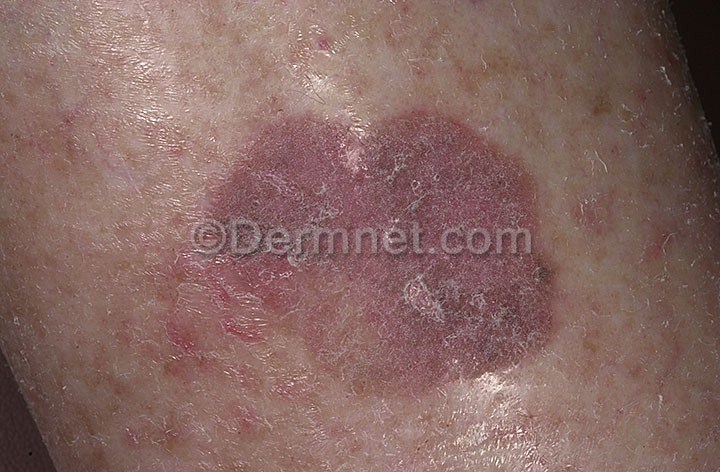
Disease: Actinic Keratosis Basal Cell Carcinoma and other Malignant Lesions